Question: Suppose I have a doubly-linked list that has a pointer to the first node called "first." Now suppose that I want to create a function for this doubly-linked list that removes the "first" node (suppose the function accomplishes what's been done in the second picture; namely, a new pointer node has been declared as the previous first and first has been iterated once). Now my question is: if I delete the new first, does first's PREV now point to NULL? If not, what does it point to? Essentially, I want to know if I need to explicitly define first->PREV = NULL or whether deleting the new first will accomplish the same task.
Note: if it's not clear, up arrows are for PREV and down arrows are for NEXT.

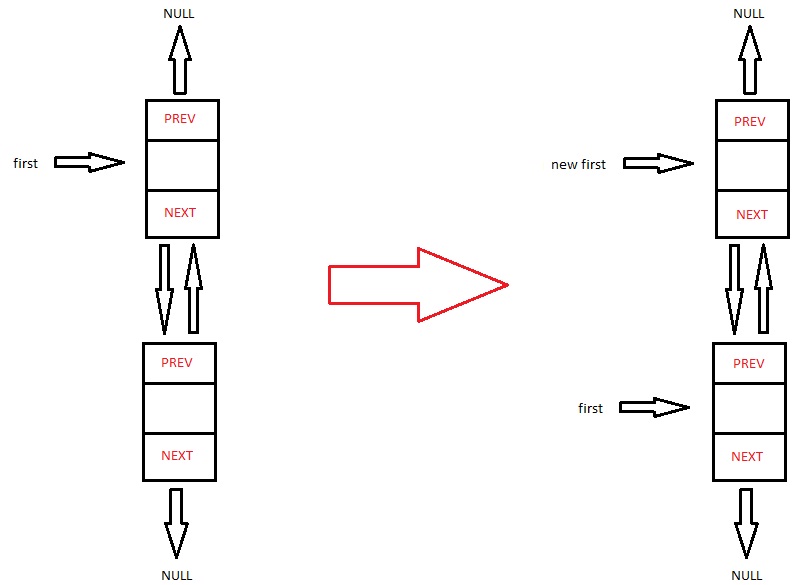
Answer: You need to do it explicitly. When you deallocate an object, pointers that are pointing to it are not reset to null; they are left dangling.